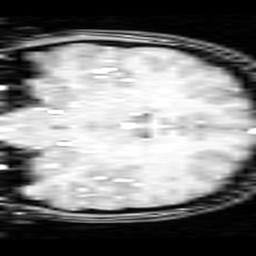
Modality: inplaneT1
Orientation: coronal
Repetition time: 0.2 s
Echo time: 0.0036 s